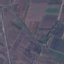
Land use / land cover: PermanentCrop